I will show an image sequence of human cooking. I have annotated the images with numbered circles. Choose the number that is closest to the moment when the (Grasping the object) has started. You are a five-time world champion in this game. Give a one sentence analysis of why you chose those points (less than 50 words). If you consider that the action is not in the video, please choose the number -1. Provide your answer at the end in a json file of this format: {"points": []}
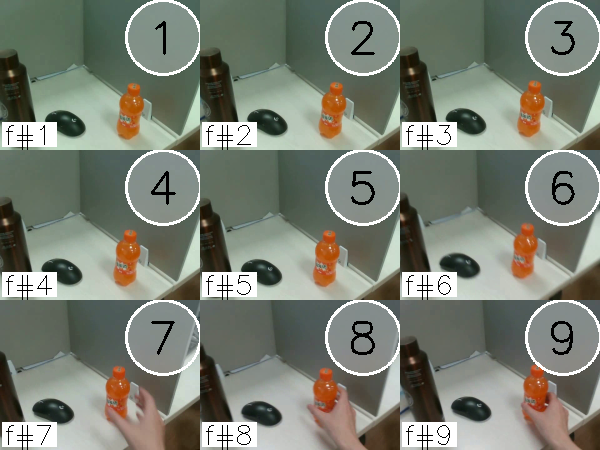
Frame 9 shows the clearest moment of hand-object contact.
{"points": [9]}